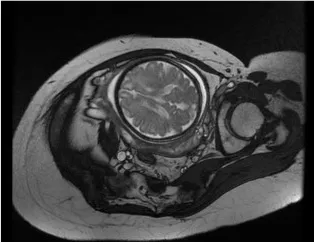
Pedigree and fetal ultrasound scan and MRI findings. (C,D) The fetal brain MRI showed white matter abnormalities with frontal prominence, thinner white matter.
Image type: radiology (mri)